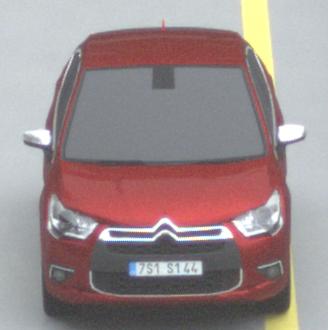
Make: Citroen
Model: DS 4 VTi 120
Detailed model: DS 4
Model produced from: 2011/05
Model produced until: 2015/01
Doors: 5
Color: red
Road condition: wet road
Daytime: midday
Contrast: low contrast